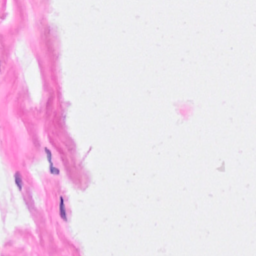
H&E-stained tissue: Breast